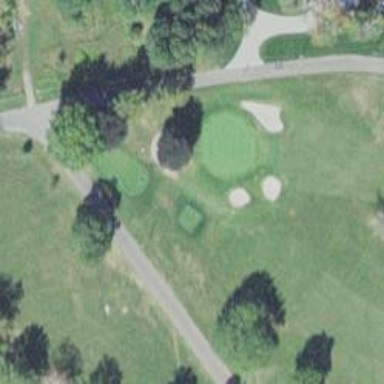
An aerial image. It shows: Path designated for golf carts.